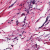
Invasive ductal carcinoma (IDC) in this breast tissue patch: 0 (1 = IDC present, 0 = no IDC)